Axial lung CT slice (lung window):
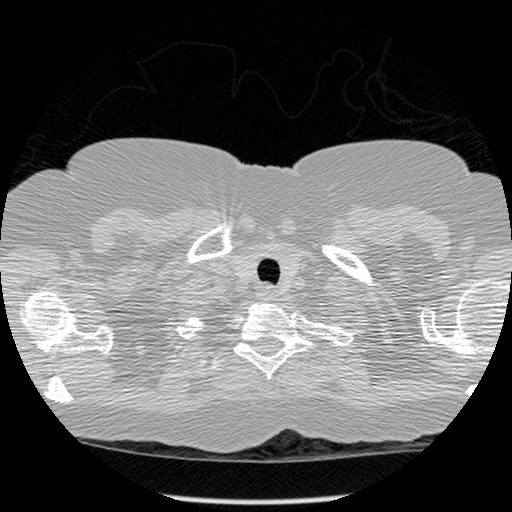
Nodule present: no